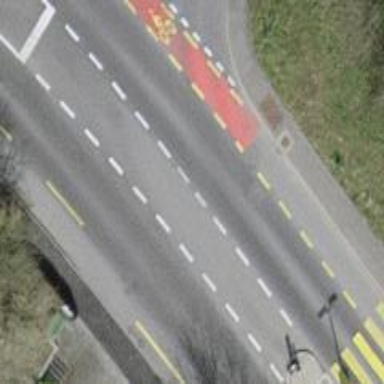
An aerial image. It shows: Secondary road with asphalt surface and dedicated cycle lane.